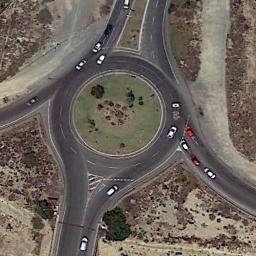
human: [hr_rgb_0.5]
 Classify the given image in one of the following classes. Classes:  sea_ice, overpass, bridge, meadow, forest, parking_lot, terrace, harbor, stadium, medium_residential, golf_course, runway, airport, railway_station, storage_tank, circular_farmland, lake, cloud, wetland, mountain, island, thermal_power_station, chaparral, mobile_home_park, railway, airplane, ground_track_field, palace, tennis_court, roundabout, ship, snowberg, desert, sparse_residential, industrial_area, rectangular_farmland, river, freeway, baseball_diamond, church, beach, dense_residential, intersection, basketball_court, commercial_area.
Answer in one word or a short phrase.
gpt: roundabout